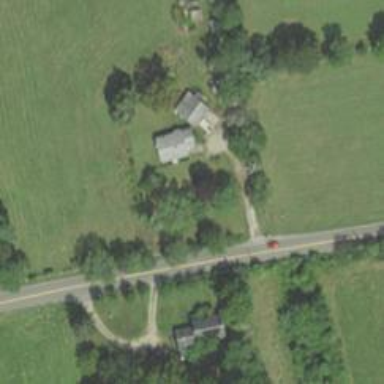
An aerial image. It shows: Driveway leading to service road.